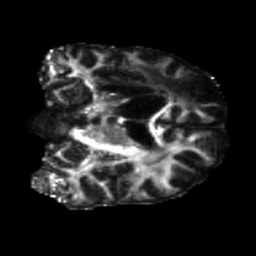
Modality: FA
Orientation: coronal
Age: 56
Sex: male
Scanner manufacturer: siemens
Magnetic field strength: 3 T
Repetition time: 5.25 s
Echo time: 0.08 s